Question: Using PIL, I was able to create a thumbnail of my picture but according to my computer (running 'Mac OS X'), my image has an extension of 'TextEdit Document' instead of 'png' or 'jpeg'. I was wondering how can I fix to result in the correct extension.
Here is the code I ran:
'''
>>> from PIL import Image
>>> import glob, os
>>> size = 128, 128
>>> pic = glob.glob("cherngloong1.jpg")
>>> im = Image.open(pic[0])
>>> im
<PIL.JpegImagePlugin.JpegImageFile image mode=RGB size=2048x1365 at 0x100A63BD8>
>>> im.thumbnail(size, Image.ANTIALIAS)
>>> im.save("cherngloong_thumbnail", "PNG")
>>> im.save("cherngloong_thumbnail1", "JPEG")
'''
thumbnail extensions:

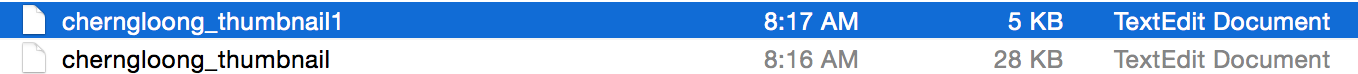
Answer: This is most likely happening because you aren't saving with a filename extension.
Most modern operating systems use file extensions to determine which program should open a file.
Since you called:
'''
>>> im.save("cherngloong_thumbnail", "PNG")
>>> im.save("cherngloong_thumbnail1", "JPEG")
'''
the encoding is PNG/JPG, but the extension is not.
Also, for why it is opened by TextEdit, you probably had a readme (or some other text document) that didn't have an extension. When you opened it, you probably did so with TextEdit and so for all files without an extension, OS X opens the files with TextEdit.
To solve your problem save like this:
'''
im.save("cherngloong_thumbnail.png", "PNG")
im.save("cherngloong_thumbnail1.jpg", "JPEG")
'''
Note that for compatibility, you should save with lowercase letters, as some *nix OSes deal with upper and lower case extensions differently.
And it will be treated like any other image file on your computer.
Read more about file extensions on <URL>